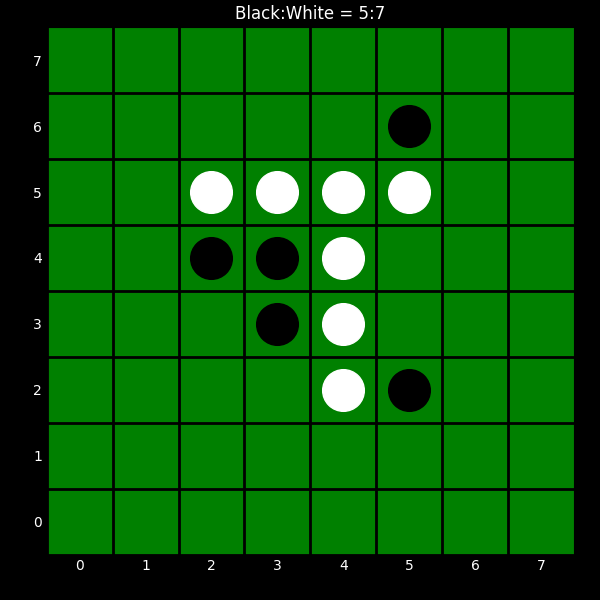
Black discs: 5
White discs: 7